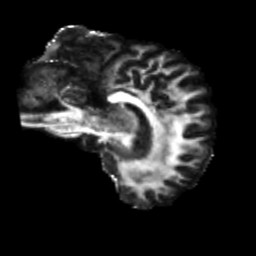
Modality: FA
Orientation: sagittal
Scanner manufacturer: siemens
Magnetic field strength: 3 T
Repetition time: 4 s
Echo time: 0.0594 s